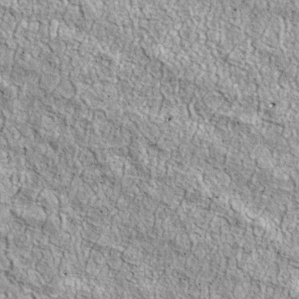
Label: non_frost